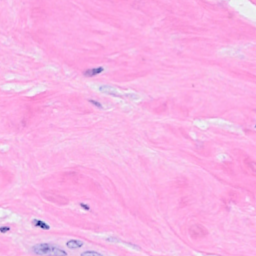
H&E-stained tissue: Breast